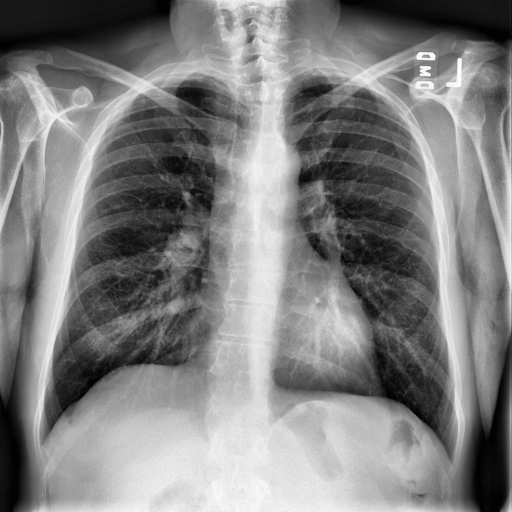
Finding: NORMAL